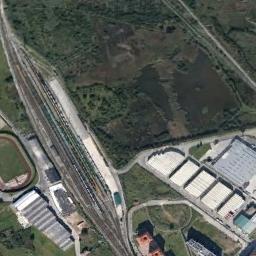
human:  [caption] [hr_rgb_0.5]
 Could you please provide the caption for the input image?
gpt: There are many trees around the railway station .

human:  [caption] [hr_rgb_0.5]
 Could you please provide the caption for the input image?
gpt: A well-equipped railway station in a good suburb .

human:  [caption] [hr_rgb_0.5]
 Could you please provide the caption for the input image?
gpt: The railway station has lots of railways and some trains and a grass is next to the railway station .

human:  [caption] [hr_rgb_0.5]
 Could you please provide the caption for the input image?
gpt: The railway station is next to some trees and grass .

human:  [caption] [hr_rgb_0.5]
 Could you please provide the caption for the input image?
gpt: There are green meadows around the railway station .